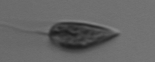
Label: Prorocentrum_triestinum